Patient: sex M, age 30
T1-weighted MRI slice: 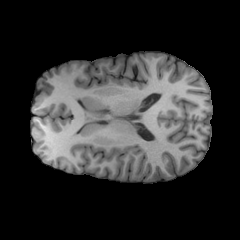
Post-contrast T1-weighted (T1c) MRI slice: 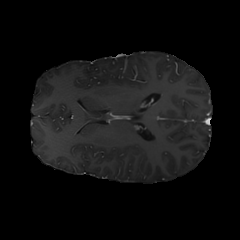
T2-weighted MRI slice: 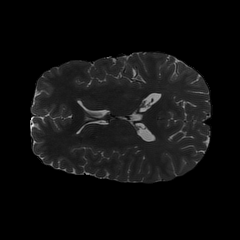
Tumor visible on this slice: no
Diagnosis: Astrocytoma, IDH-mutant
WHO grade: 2